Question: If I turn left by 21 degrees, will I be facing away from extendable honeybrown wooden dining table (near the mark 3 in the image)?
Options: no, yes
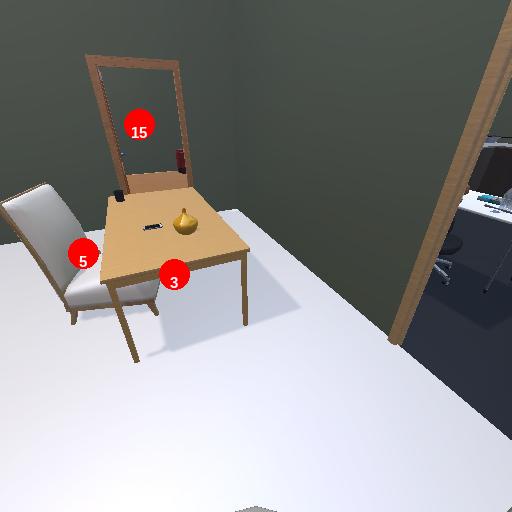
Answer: no